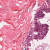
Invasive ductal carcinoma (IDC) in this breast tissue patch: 0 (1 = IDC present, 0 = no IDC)